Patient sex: F
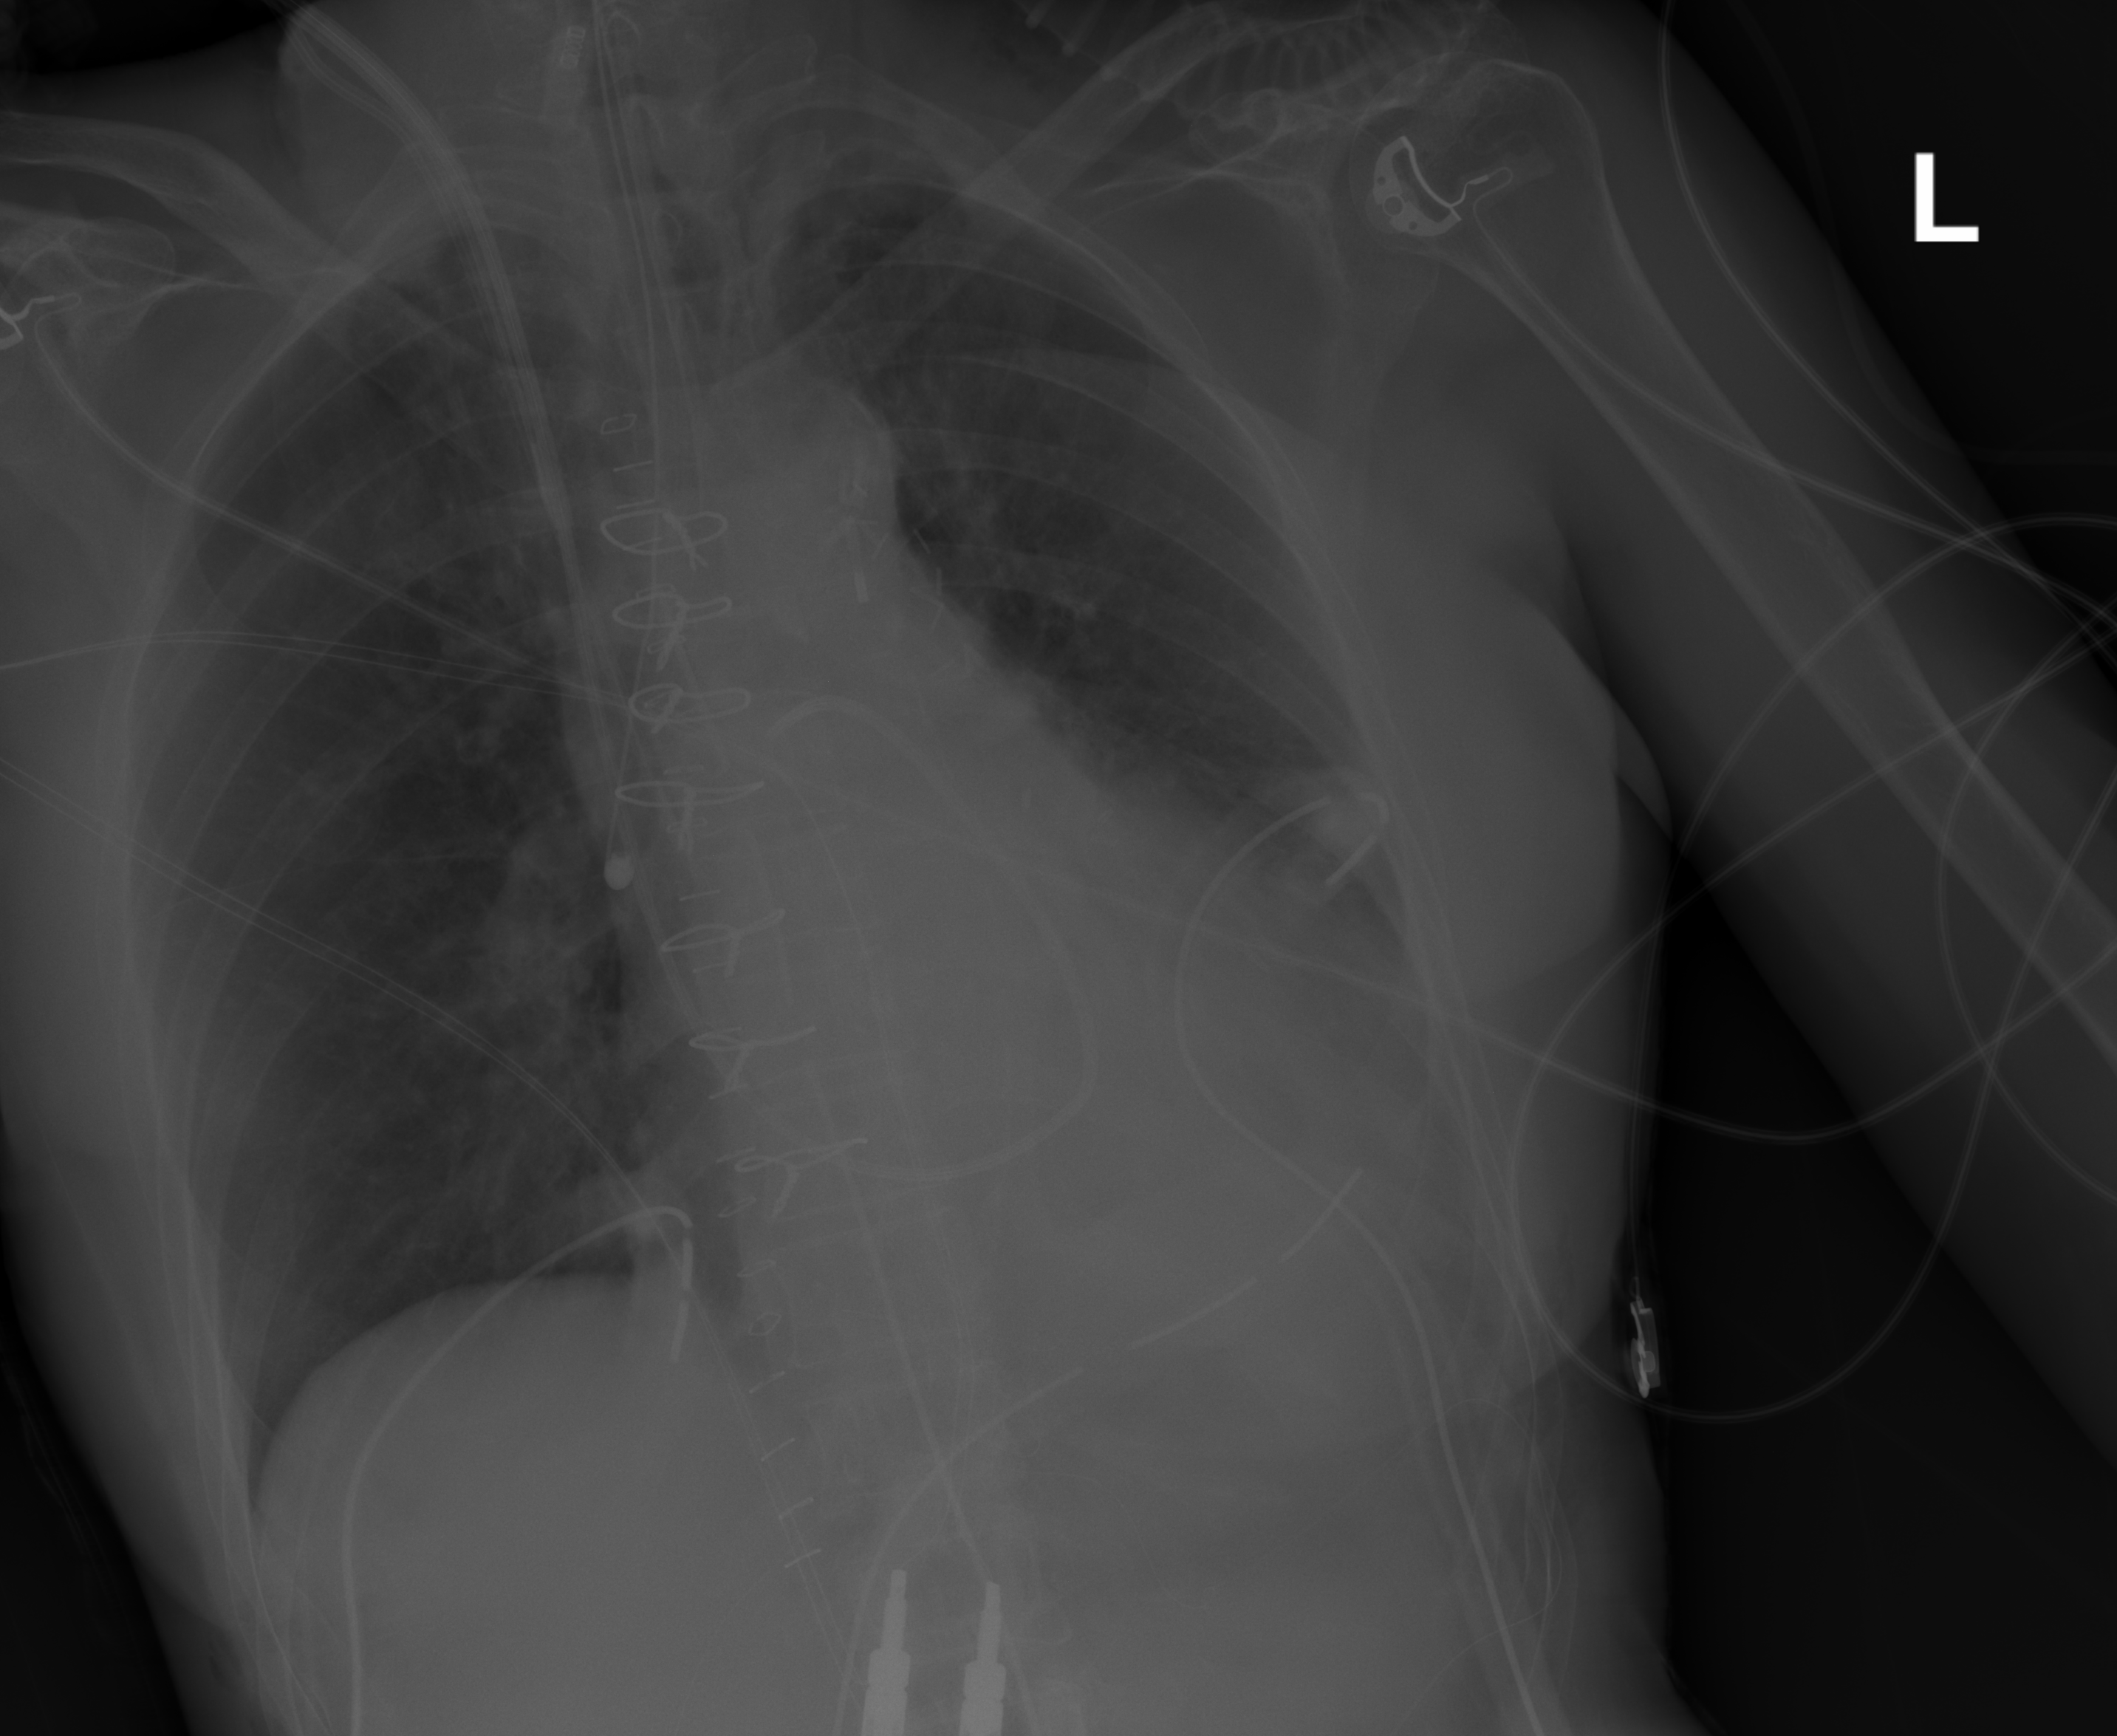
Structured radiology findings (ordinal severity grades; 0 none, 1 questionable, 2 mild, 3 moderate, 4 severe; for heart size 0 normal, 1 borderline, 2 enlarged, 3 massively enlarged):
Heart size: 2
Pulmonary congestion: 1
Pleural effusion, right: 0
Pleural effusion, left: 2
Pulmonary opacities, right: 1
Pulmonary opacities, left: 0
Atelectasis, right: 1
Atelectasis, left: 2